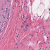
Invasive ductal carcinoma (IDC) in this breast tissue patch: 0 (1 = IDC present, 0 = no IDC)